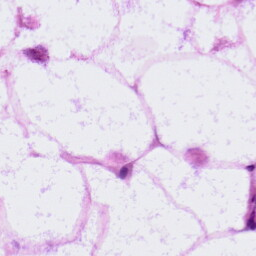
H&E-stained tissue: LymphNode